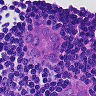
Metastatic tissue present: yes